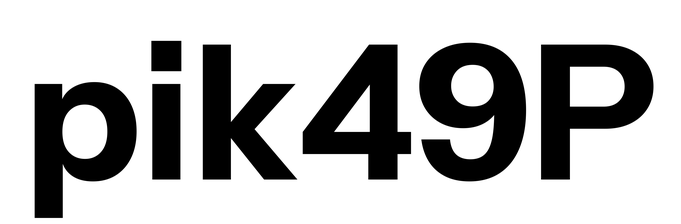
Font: InstrumentSans_Bold